Question: I just downloaded and installed <URL> on my Win 8.1 machine.
Unfortunately I can't figure out, how to run it.
I just need a simple client, where I can run my SQL statements and do some processing with windows-related programming languages.
This is how my folder structure looks like:

I've already read "<URL>", but it wasn't what I'm looking for.
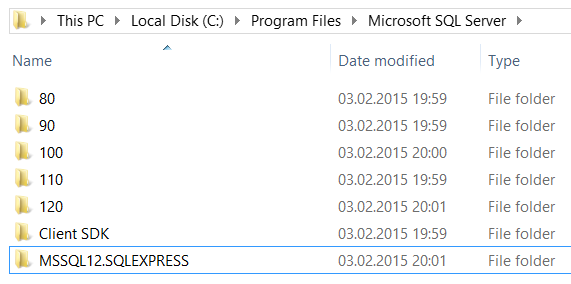
Answer: Try <URL>.
You can <URL>.